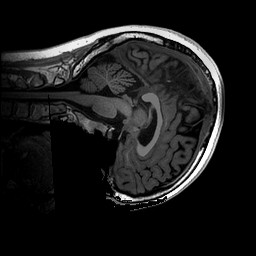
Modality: T1w
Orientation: sagittal
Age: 20
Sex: female